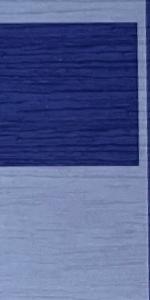
Label: Empty